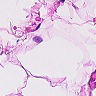
Metastatic tissue present: no